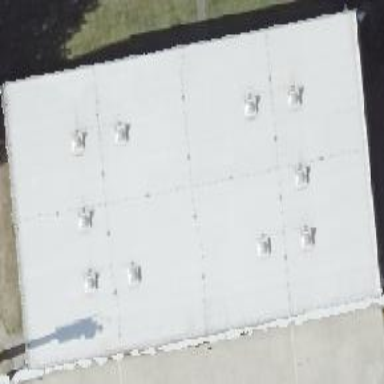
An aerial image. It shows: Hangar.